Question: I am getting the following exception when I call the WCF Service from ASP.NET website. How can we overcome it?
Note: By applying break point in service project, I have verified that the service is returning two valid objects.
Note: In service, I am returing List of IBankAccount. '[OperationContract] List<IBankAccount> GetDataUsingDataContract(int userId);' The IBankAccount is an interface.
The exception says "The underlying connection was closed: The connection was closed unexpectedly". Detailed stack trace is available in the following picture.

//Website
'''
using System;
using ServiceReference1;
public partial class _Default : System.Web.UI.Page
{
protected void Page_Load(object sender, EventArgs e)
{
Service1Client client = new Service1Client();
string result = client.GetData(1);
Response.Write(result);
client.GetDataUsingDataContract(1);
int d = 0;
}
}
'''
//Service Interface
'''
using System.Collections.Generic;
using System.ServiceModel;
using DTOProject;
namespace MyServiceApp
{
[ServiceContract]
public interface IService1
{
[OperationContract]
string GetData(int value);
[OperationContract]
List<IBankAccount> GetDataUsingDataContract(int userId);
}
}
'''
//DTO
'''
using System.Runtime.Serialization;
namespace DTOProject
{
public interface IBankAccount
{
int Duration { get; set; }
int AmountDeposited { get; set; }
}
}
using System.Runtime.Serialization;
namespace DTOProject
{
[DataContract]
public class FixedAccount : IBankAccount
{
[DataMember]
public int Duration { get; set; }
[DataMember]
public int AmountDeposited { get; set; }
}
}
using System.Runtime.Serialization;
namespace DTOProject
{
[DataContract]
public class SavingsAccount : IBankAccount
{
[DataMember]
public int Duration { get; set; }
[DataMember]
public int AmountDeposited { get; set; }
}
}
'''
//Service Implementation
'''
using System.Collections.Generic;
using DTOProject;
using BusinessLayer;
namespace MyServiceApp
{
public class Service1 : IService1
{
public string GetData(int value)
{
return string.Format("You entered: {0}", value);
}
public List<IBankAccount> GetDataUsingDataContract(int userId)
{
BusinessLayer.AccountManager accManager = new AccountManager();
List<IBankAccount> accounts = accManager.GetAllAccountsForUser(userId);
return accounts;
}
}
}
'''
//Business Layer
'''
using System.Collections.Generic;
using DTOProject;
using DataAccessLayer;
namespace BusinessLayer
{
public class AccountManager
{
public List<IBankAccount> GetAllAccountsForUser(int userID)
{
DataAccessLayer.AccounutManagerDAL accountManager = new AccounutManagerDAL();
List<IBankAccount> accountList = accountManager.GetAllAccountsForUser(userID);
return accountList;
}
}
}
'''
//Data Access Layer
'''
using System;
using System.Collections.Generic;
using DTOProject;
namespace DataAccessLayer
{
public class DatabaseRecordSimulation
{
public string AccountType { get; set; }
public int Duration { get; set; }
public int DepositedAmount { get; set; }
}
public class AccounutManagerDAL
{
List<DatabaseRecordSimulation> dbRecords = new List<DatabaseRecordSimulation>()
{
new DatabaseRecordSimulation{AccountType="Savings",Duration=6,DepositedAmount=50000},
new DatabaseRecordSimulation{AccountType="Fixed",Duration=6,DepositedAmount=50000}
};
public List<IBankAccount> GetAllAccountsForUser(int userID)
{
List<IBankAccount> accountList = new List<IBankAccount>();
foreach (DatabaseRecordSimulation dbRecrod in dbRecords)
{
IBankAccount acc = AccountFactory.GetAccount(dbRecrod);
accountList.Add(acc);
}
return accountList;
}
}
public static class AccountFactory
{
public static IBankAccount GetAccount(DatabaseRecordSimulation dbRecord)
{
IBankAccount theAccount = null;
if ( String.Equals(dbRecord.AccountType, "Fixed"))
{
theAccount = new FixedAccount();
}
if (String.Equals(dbRecord.AccountType, "Savings"))
{
theAccount = new SavingsAccount();
}
return theAccount;
}
}
}
'''
READING:
1. <URL>
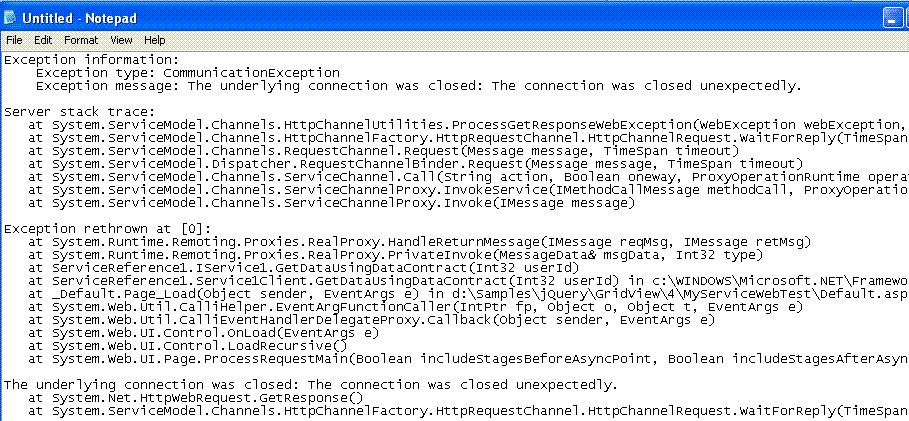
Answer: As per this post:
<URL>
You cannot return an interface - you must return a class. However, you can create an abstract base type - and apply the attribute to it. For example:
'''
[DataContract]
[KnowType(typeof(FixedAccount))]
[KnowType(typeof(SavingsAccount))]
abstract class BankAccount { ... }
[DataContract]
class FixedAccount : BankAccount { ... }
[DataContract]
class SavingsAccount : BankAccount { ... }
'''
The attribute let's WCF know that some other type, not explicitly referenced in the service contract will be a part of the contract.